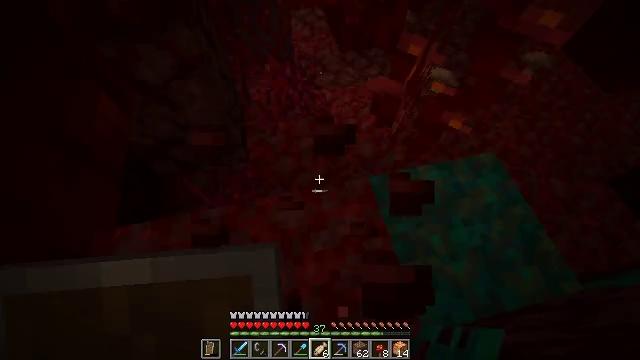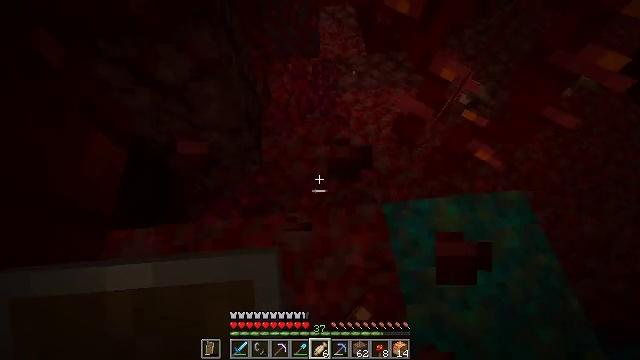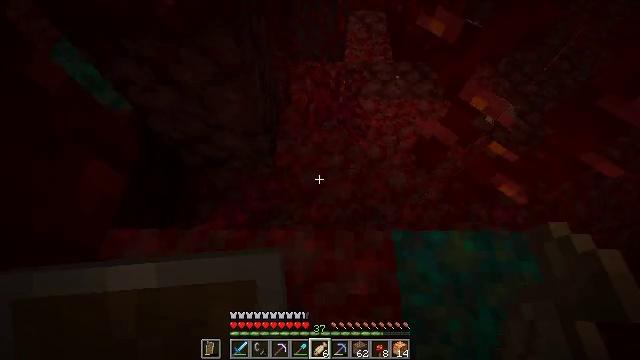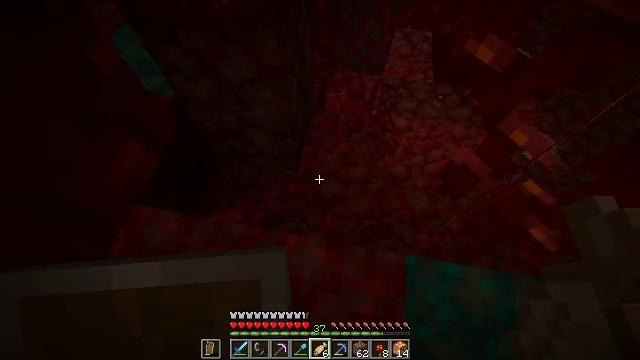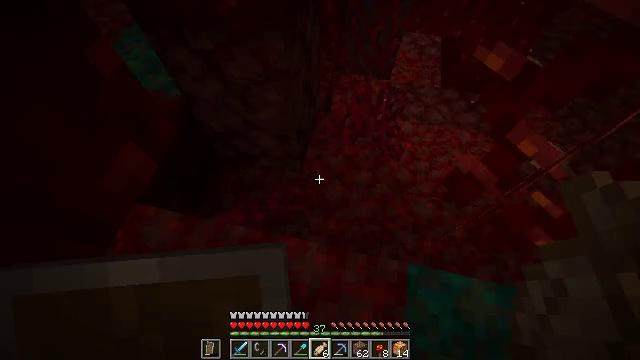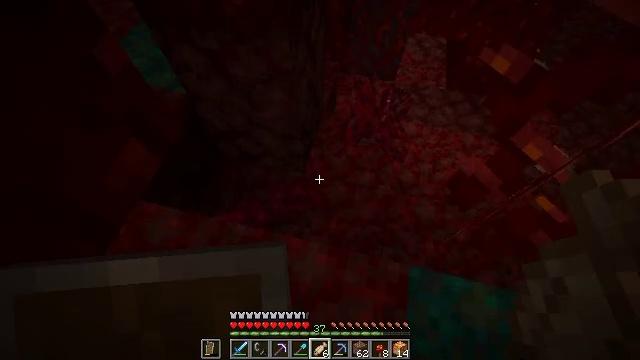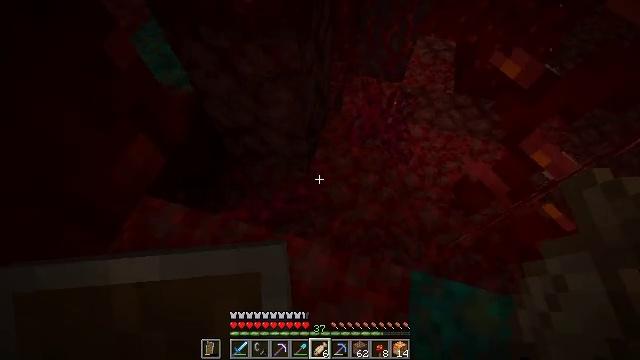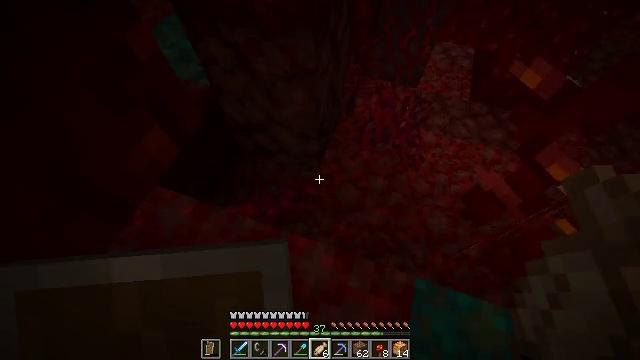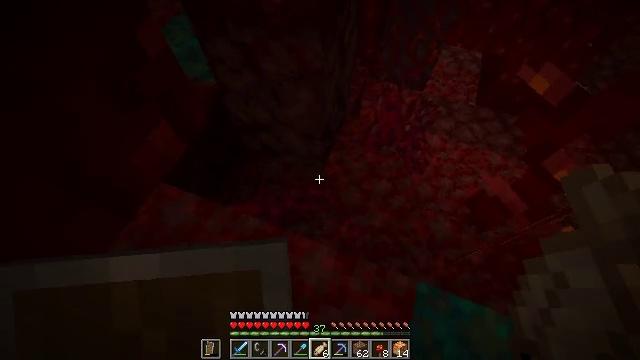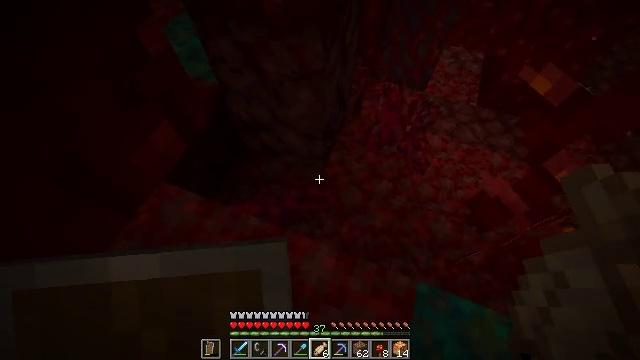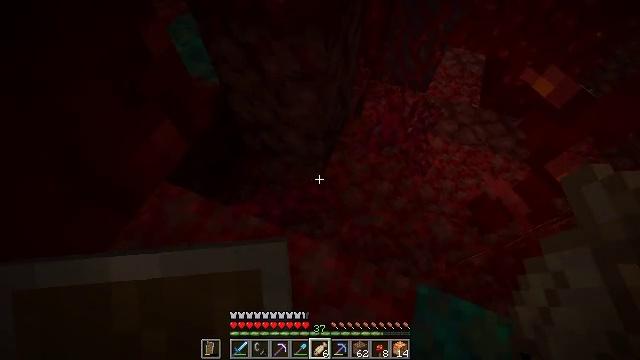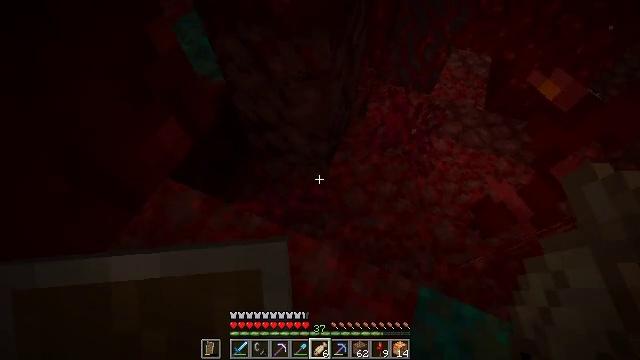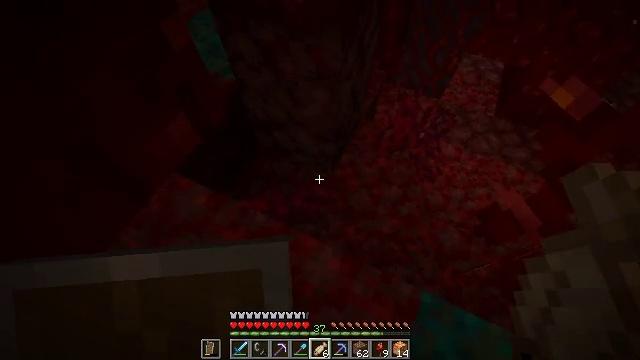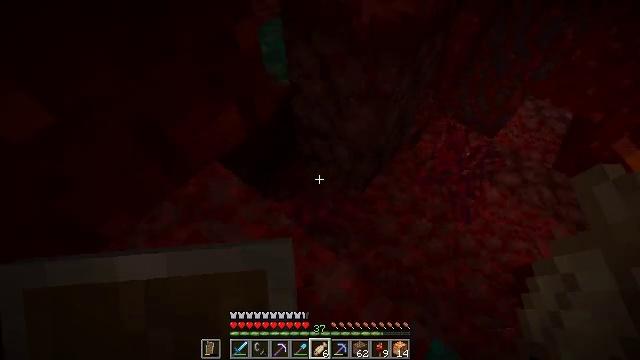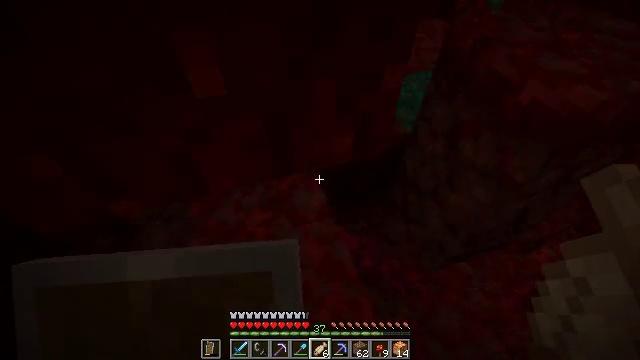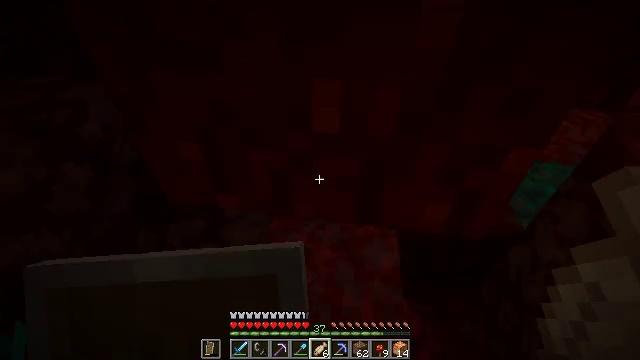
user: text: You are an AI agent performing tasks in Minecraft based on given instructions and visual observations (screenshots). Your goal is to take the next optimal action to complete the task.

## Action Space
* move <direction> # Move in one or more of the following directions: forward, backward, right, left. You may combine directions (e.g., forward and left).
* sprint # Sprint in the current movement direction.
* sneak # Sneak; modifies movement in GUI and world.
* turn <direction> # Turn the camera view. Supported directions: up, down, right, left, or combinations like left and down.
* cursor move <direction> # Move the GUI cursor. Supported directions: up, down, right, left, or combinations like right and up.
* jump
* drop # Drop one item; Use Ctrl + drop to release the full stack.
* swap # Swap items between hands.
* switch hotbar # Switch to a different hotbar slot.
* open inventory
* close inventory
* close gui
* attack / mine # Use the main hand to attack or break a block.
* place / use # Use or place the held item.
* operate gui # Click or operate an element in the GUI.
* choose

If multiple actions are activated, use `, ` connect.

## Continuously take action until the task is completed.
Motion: motion action
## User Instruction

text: Harvest nether wart blocks for resources.
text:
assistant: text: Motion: turn left and down
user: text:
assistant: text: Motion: turn left
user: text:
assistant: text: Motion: turn left and up
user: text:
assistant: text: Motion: turn left
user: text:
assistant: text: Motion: turn left
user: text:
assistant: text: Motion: turn left
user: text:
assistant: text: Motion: turn left
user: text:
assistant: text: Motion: turn left
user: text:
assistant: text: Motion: no_op
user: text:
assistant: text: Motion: no_op
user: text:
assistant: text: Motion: turn left
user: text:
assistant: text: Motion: turn left
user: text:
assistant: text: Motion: turn left and up
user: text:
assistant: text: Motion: turn left and up
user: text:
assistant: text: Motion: turn left and up
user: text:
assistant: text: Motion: turn left and up
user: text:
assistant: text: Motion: move forward and move left, turn left and up
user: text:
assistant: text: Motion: move forward and move left, turn right and up
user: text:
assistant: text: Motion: move forward and move left, turn right
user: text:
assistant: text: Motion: move forward and move left, turn right
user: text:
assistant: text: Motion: move forward and move left, turn right
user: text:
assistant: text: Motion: move forward and move left, turn right
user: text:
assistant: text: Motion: turn right
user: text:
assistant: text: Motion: turn right
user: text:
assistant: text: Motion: turn right
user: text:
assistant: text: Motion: turn right
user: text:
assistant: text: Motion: turn right
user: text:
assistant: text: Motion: move left, turn right
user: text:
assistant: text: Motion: move forward and move left, turn right and up
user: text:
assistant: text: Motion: move forward and move left, turn right and up